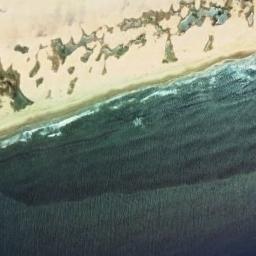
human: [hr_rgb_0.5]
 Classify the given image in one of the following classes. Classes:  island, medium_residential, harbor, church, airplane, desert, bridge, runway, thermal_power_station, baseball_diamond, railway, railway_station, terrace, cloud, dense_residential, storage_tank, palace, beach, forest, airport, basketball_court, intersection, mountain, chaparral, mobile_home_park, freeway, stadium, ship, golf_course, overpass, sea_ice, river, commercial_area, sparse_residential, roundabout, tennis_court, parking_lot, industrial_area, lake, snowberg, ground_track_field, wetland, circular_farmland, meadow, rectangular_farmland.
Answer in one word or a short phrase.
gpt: beach